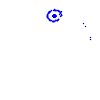
Particle: proton